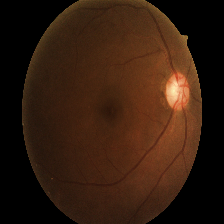
Diabetic retinopathy grade: Mild